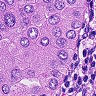
Metastatic tissue present: yes